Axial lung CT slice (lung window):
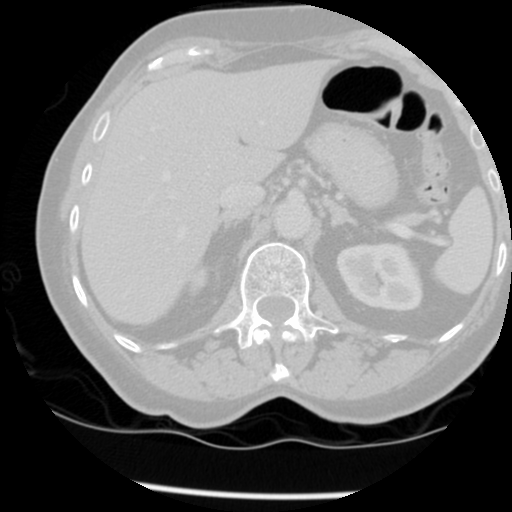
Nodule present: no